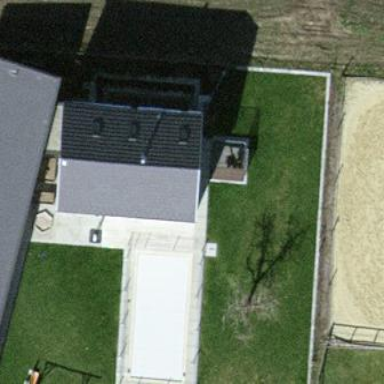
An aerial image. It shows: Simple and straightforward house.